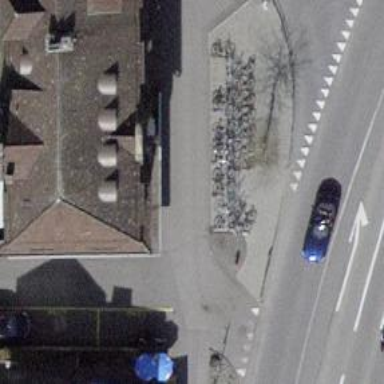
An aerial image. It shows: Bicycle parking area.